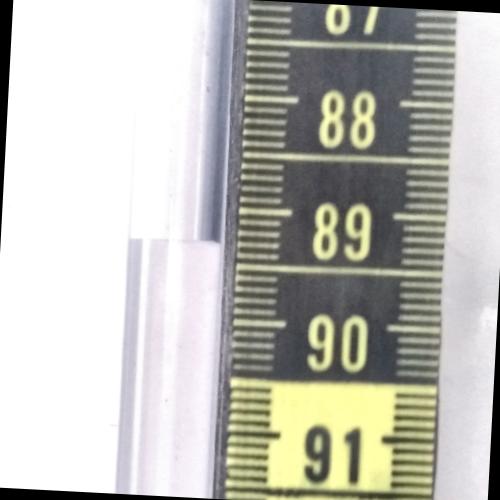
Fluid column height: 89.3 cm